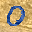
Label: 0